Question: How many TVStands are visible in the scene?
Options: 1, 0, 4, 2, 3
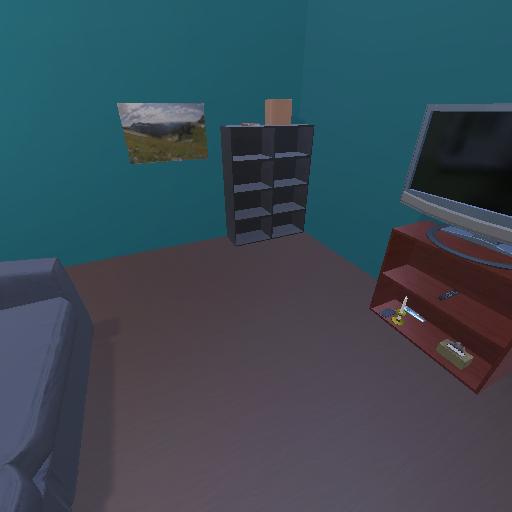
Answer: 1